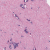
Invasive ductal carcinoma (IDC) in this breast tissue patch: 1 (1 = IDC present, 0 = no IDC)